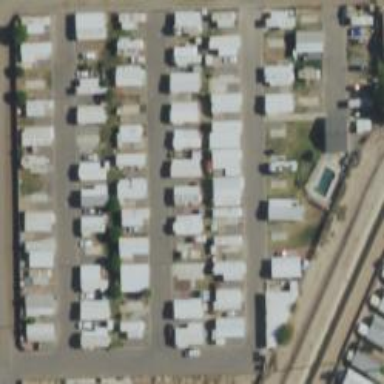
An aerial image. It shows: Residential area designated as trailer park.